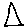
Label: triangle